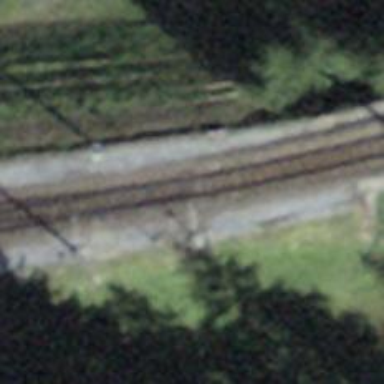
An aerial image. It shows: Railway switch.